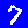
Digit: 7